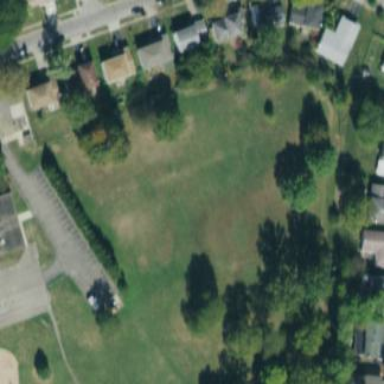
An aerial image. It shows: Park covered with grass.